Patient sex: M
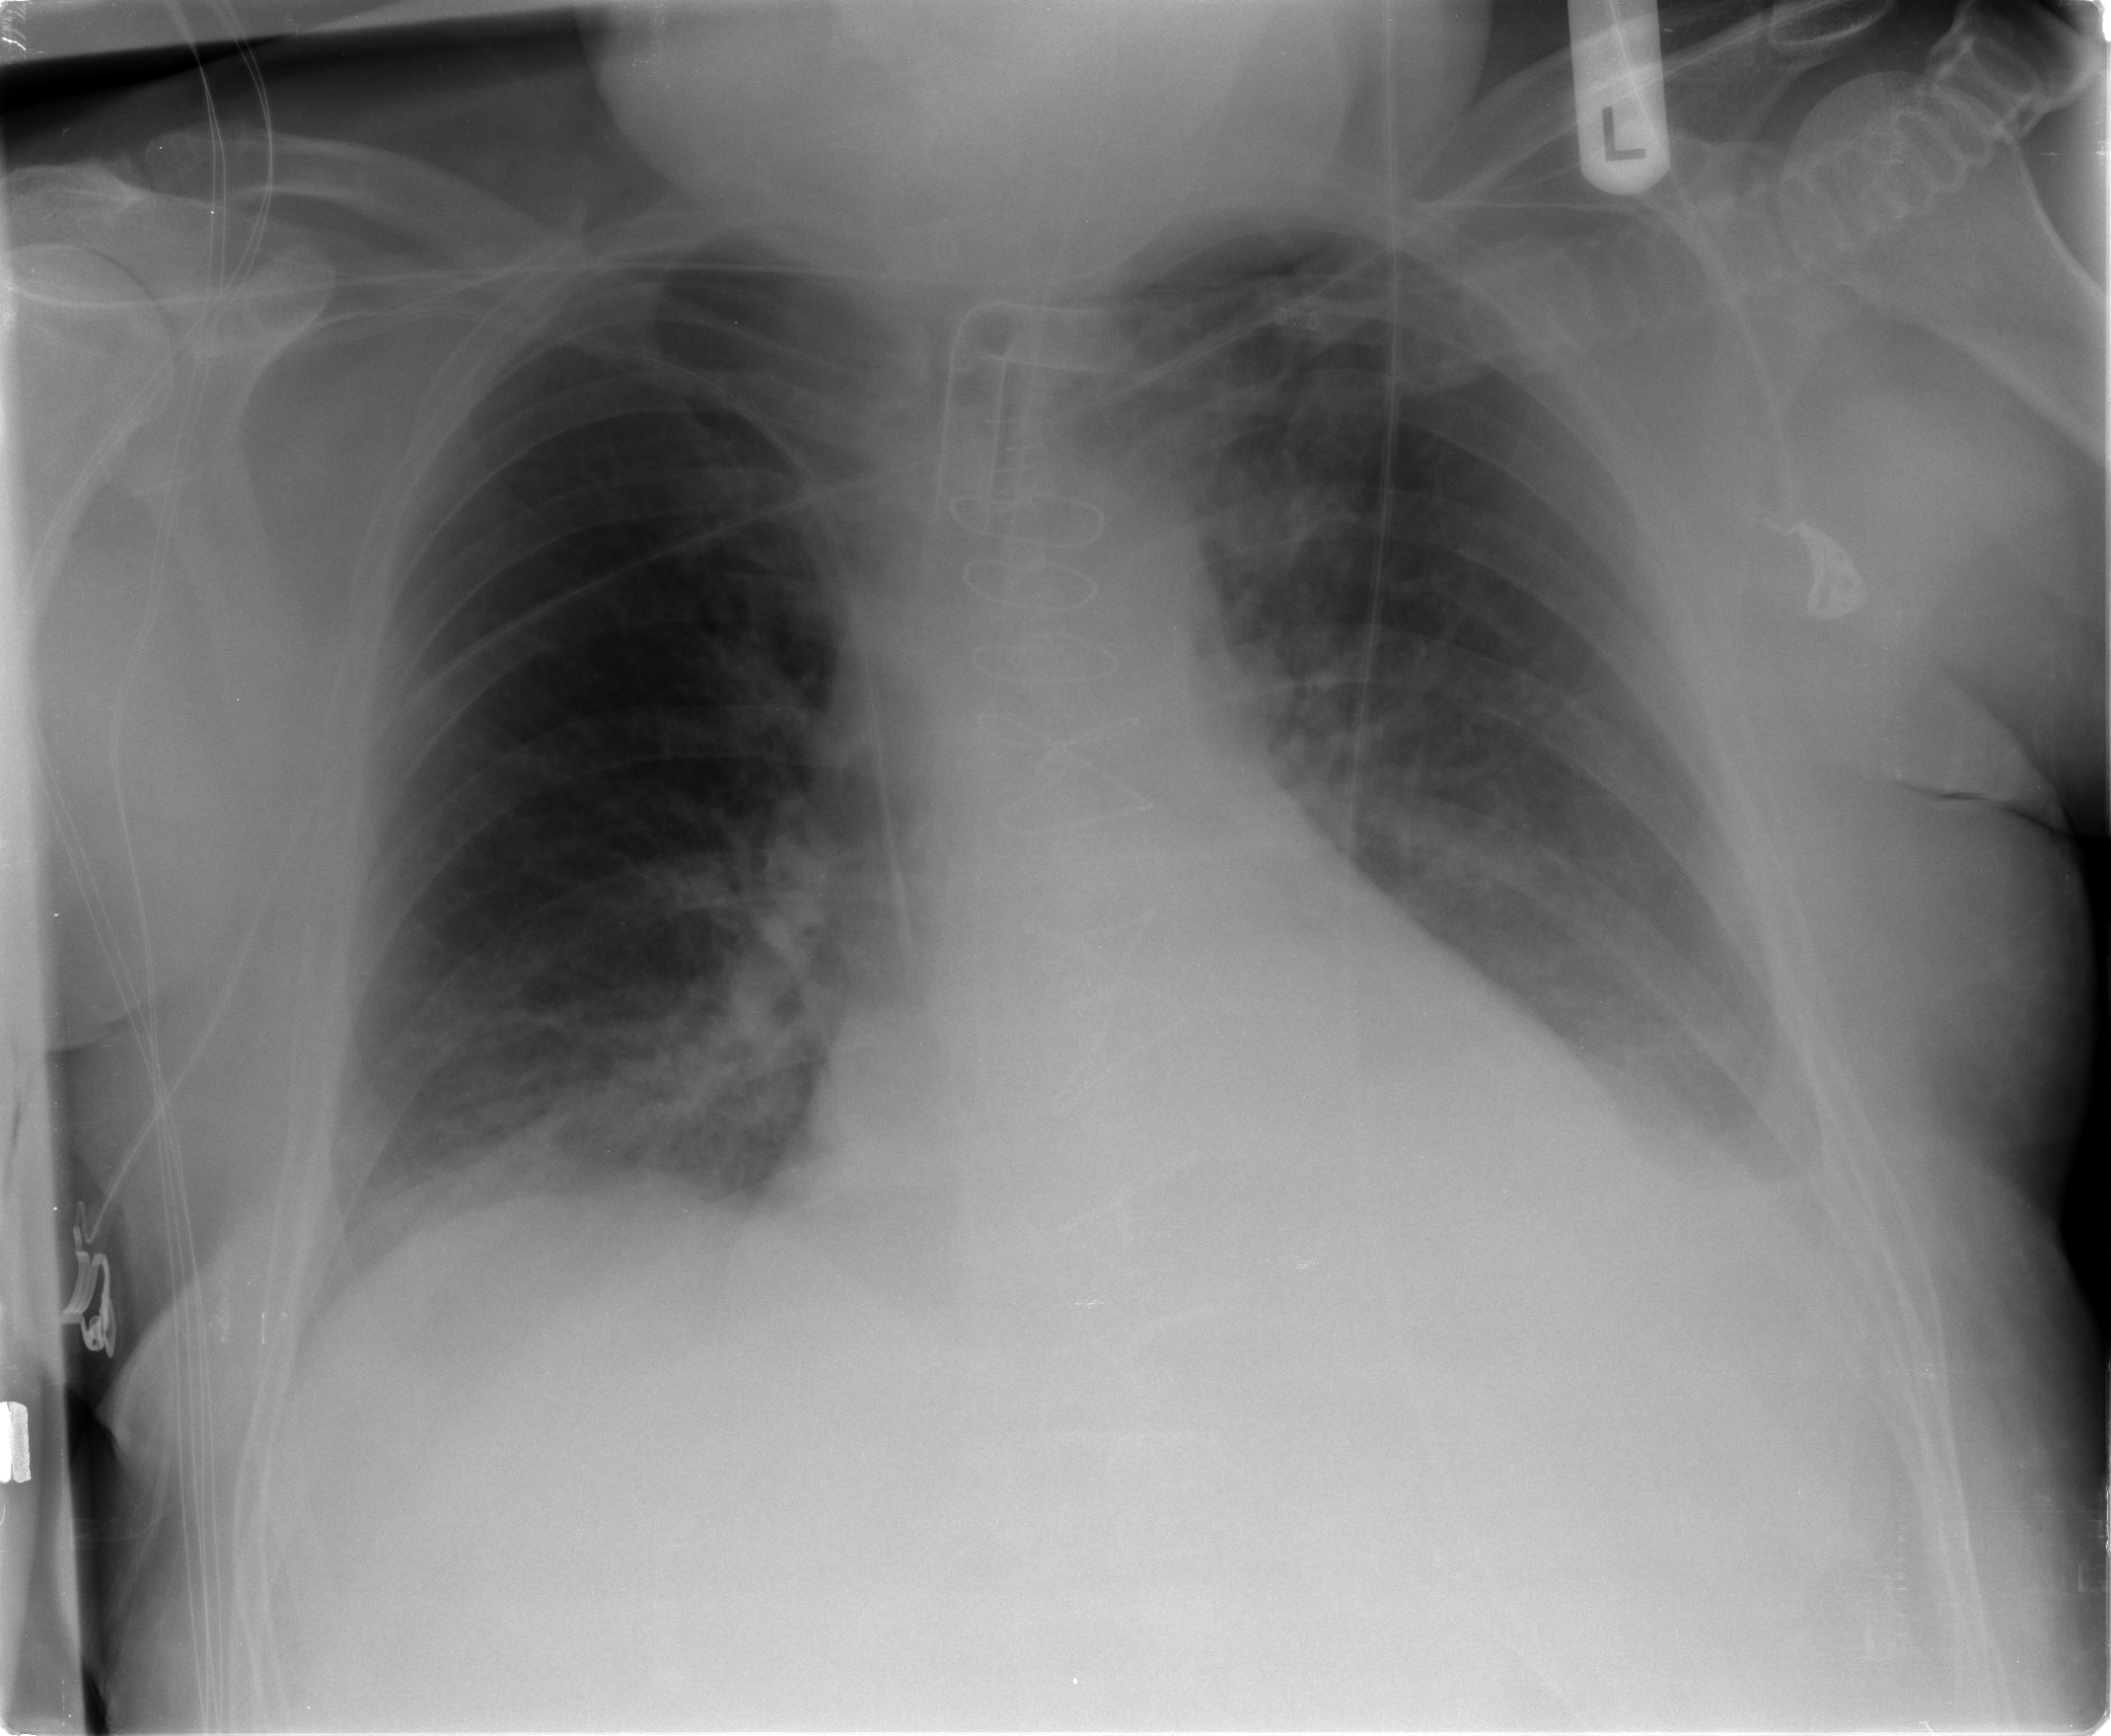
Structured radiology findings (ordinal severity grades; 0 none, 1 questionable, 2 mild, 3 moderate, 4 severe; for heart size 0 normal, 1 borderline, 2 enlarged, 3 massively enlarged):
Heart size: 2
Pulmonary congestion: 3
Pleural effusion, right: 2
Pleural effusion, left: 3
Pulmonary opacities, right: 0
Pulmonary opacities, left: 0
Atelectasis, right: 2
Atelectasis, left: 1